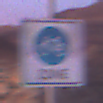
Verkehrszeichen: BeginnFahrradzone
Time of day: Dawn
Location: Outdoor (Nature)
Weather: PartlyCloudy
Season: NotSpecified
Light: Natural